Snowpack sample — Rabbit Ears Pass, Jackson County, Colorado, USA (12/17/25, 1:08 PM MST)
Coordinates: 40.387, -106.625
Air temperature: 34 °F
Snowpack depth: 46 cm
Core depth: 30 cm
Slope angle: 6°, slope face: 165°
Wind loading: medium
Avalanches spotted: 0
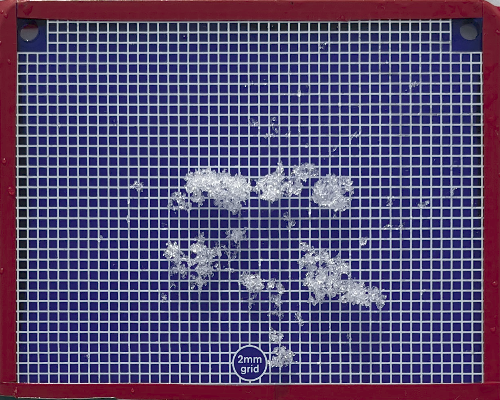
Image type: profile
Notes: No avalanches spotted nearby, although collected in a meadowy area with minimal risk on this face of the pass.